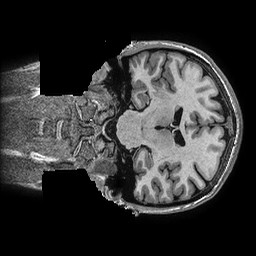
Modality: T1w
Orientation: coronal
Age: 42
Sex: female
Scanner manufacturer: ge
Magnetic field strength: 3 T
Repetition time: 0.006952 s
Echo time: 0.00292 s